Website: home-depot
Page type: account-dashboard
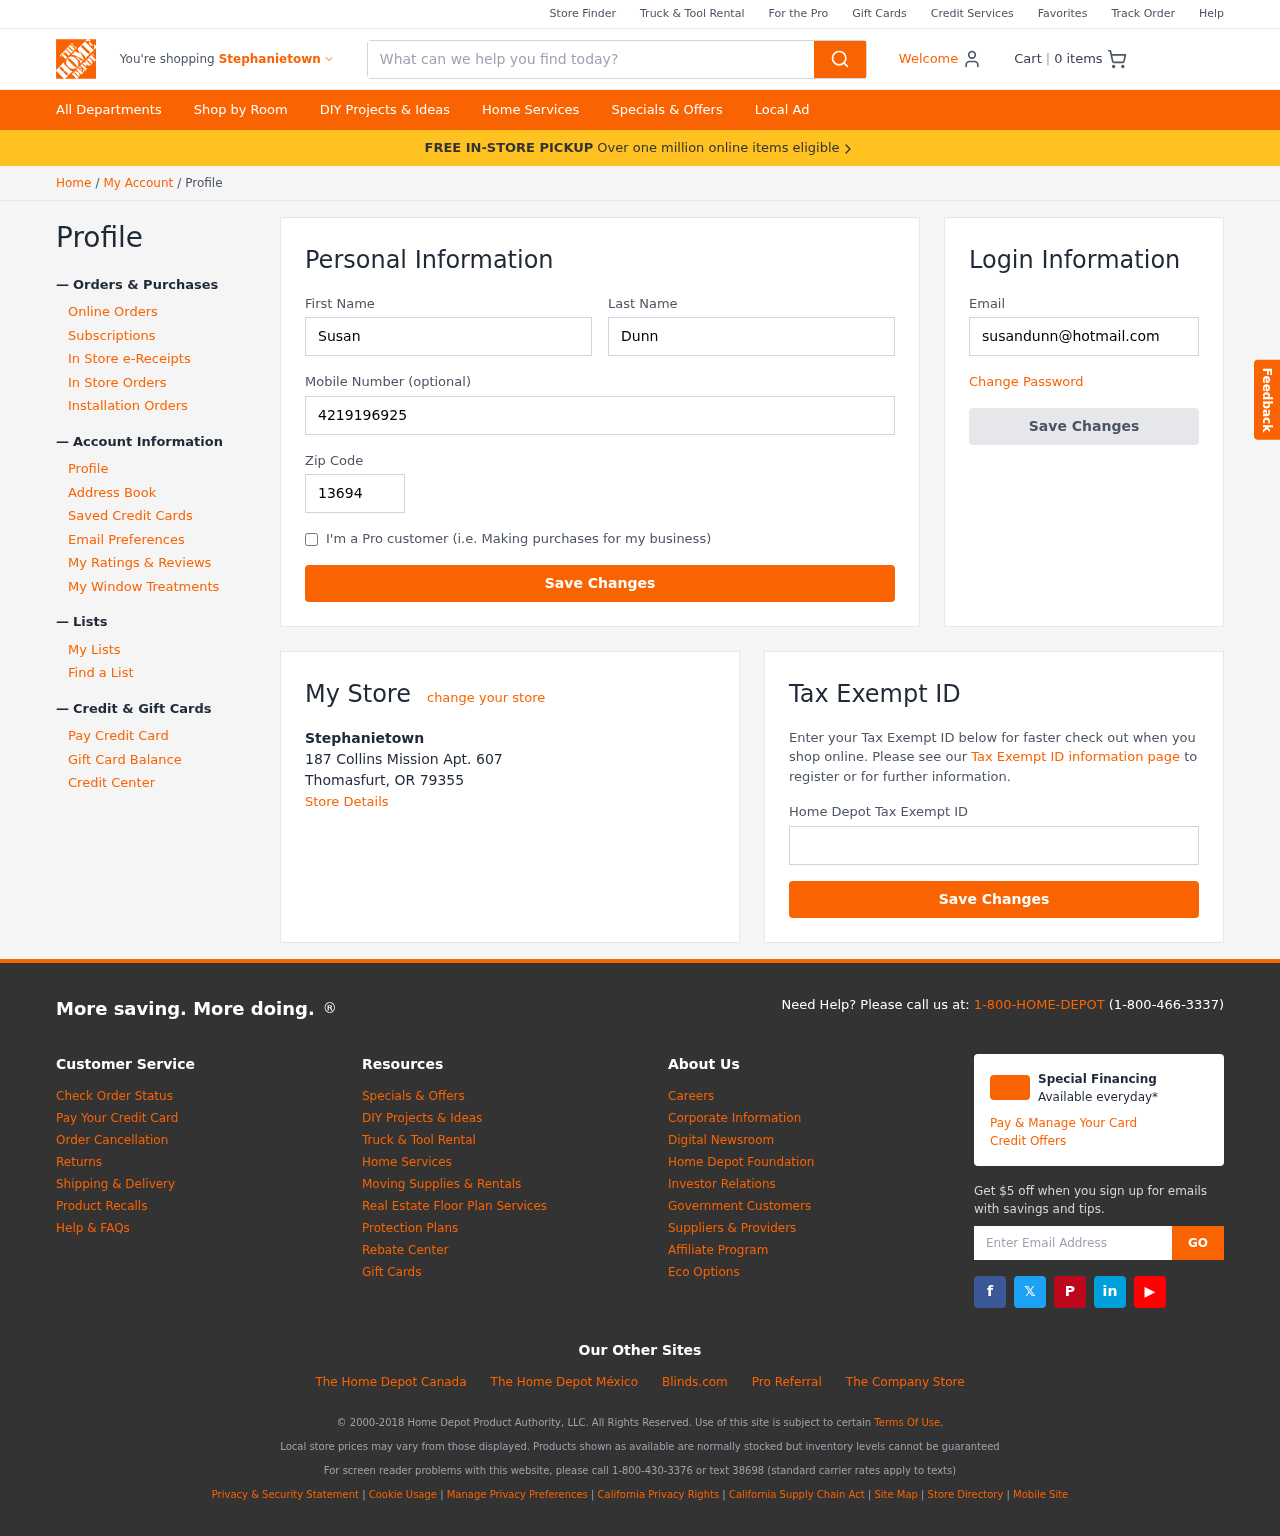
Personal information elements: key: PII_CITY
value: Stephanietown
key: PII_EMAIL
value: susandunn@hotmail.com
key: PII_FIRSTNAME
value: Susan
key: PII_LASTNAME
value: Dunn
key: PII_LOCATION1_CITY_STATE_ZIP
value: Thomasfurt, OR 79355
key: PII_LOCATION1_NAME
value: Stephanietown
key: PII_LOCATION1_STREET
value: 187 Collins Mission Apt. 607
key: PII_PHONE
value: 4219196925
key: PII_POSTCODE
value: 13694
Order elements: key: ORDER_NUM_ITEMS
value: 0
Search elements: key: HEADER_SEARCH
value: What can we help you find today?